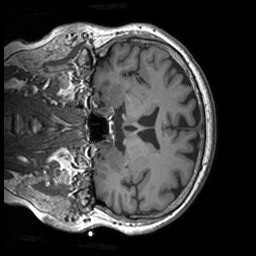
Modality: T1w
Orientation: coronal
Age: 66
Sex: female
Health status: healthy
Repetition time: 1.9 s
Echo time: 0.00252 s